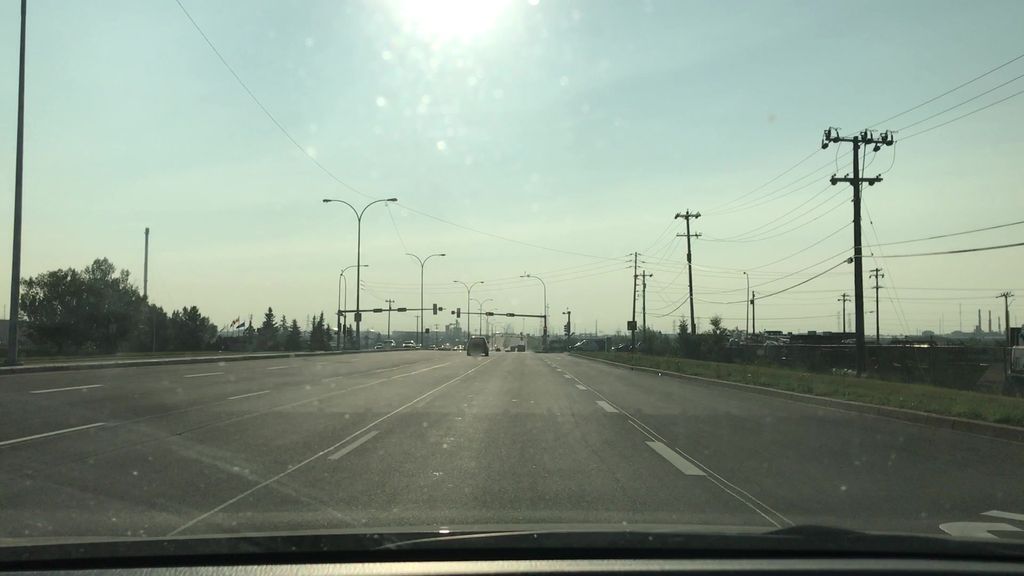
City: edmonton